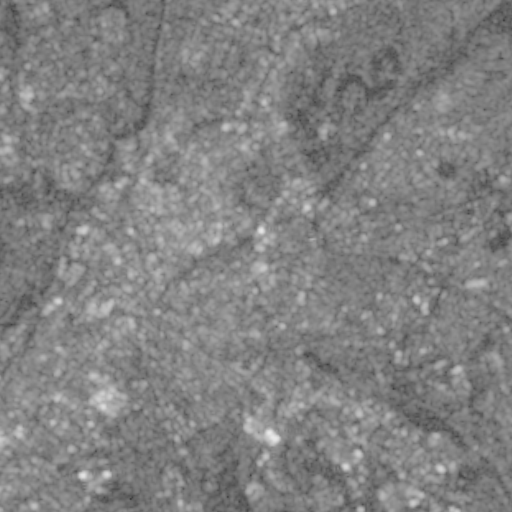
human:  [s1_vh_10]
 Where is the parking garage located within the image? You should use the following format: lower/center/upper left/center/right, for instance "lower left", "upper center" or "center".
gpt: The parking garage is located in the lower left of the image.
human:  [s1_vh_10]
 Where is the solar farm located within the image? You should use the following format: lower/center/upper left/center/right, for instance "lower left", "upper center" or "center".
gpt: The solar farm is located in the upper left of the image.
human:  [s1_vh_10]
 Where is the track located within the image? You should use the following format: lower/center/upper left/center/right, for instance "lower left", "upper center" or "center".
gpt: The track is located in the lower right of the image.
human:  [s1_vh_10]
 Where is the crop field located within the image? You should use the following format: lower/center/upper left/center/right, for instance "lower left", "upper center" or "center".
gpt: There is no crop field in the image.

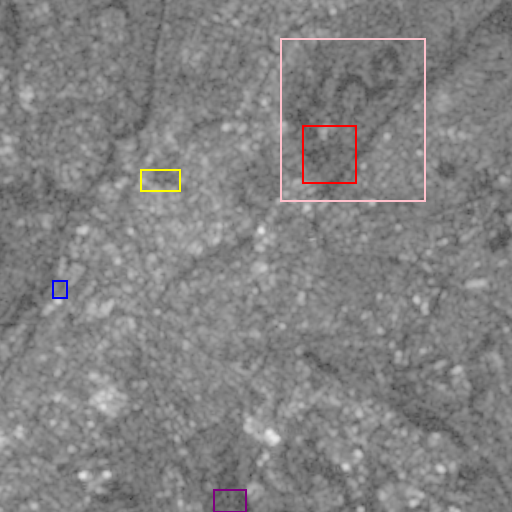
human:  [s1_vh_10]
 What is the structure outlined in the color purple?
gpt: The structure outlined in purple is a crop field.
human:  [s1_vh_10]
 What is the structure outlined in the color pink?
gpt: The structure outlined in pink is a park.
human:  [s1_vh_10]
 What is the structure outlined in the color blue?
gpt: The structure outlined in blue is a parking garage.
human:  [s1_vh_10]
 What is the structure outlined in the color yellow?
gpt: The structure outlined in yellow is a parking lot.
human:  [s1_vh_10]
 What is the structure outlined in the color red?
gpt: The structure outlined in red is a water park.
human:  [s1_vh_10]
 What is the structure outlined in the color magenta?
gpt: There is no magenta outline.